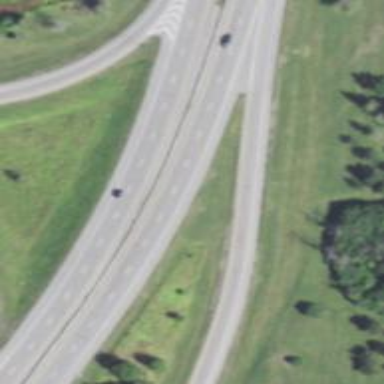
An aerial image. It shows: Primary highway with embankment.